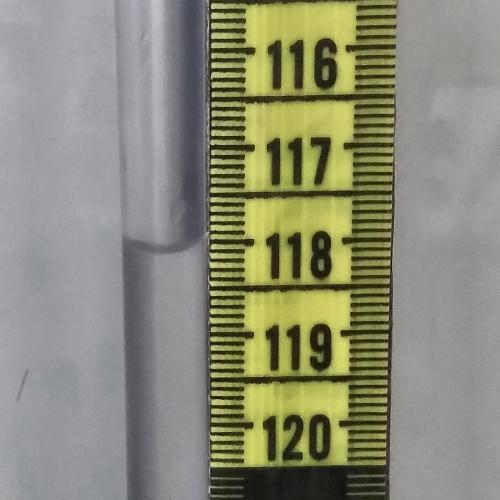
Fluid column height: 118.1 cm